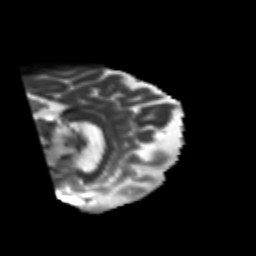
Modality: T2w
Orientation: sagittal
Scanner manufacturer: siemens
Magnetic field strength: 3 T
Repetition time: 6.8 s
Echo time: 0.093 s